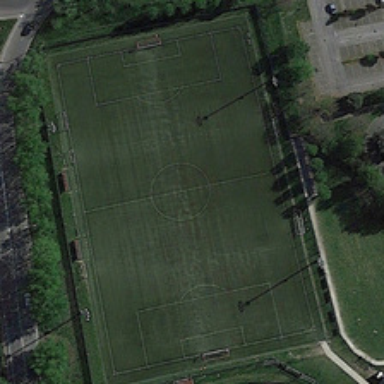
A football field is surrounded by green trees .